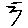
Label: zigzag